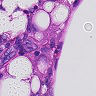
Metastatic tissue present: yes